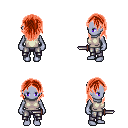
a pixel art fantasy rpg character, female body template, dark elf, purple skin, white sleeveless shirt, metal pants, red long hairstyle, dagger, four views (front, back, left, right), 2x2 character sprite sheet, small pixel art, hard edges, no anti-aliasing